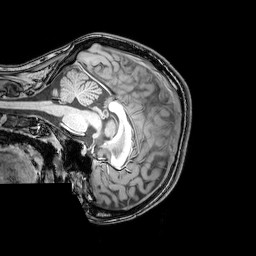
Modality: T1w
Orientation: sagittal
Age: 21
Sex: female
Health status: healthy
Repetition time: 0.081 s
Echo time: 0.037 s